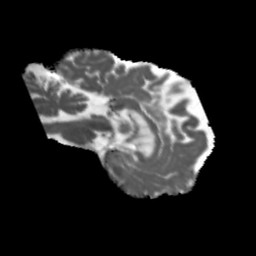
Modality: MD
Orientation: sagittal
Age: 46
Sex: female
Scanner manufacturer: siemens
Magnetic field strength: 3 T
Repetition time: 5.47 s
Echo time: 0.0854 s